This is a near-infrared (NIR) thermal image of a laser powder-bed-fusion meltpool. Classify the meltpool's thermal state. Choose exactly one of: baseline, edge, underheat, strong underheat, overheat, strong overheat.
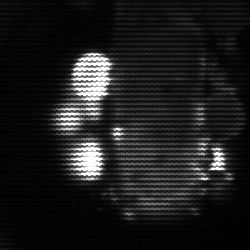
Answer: strong underheat